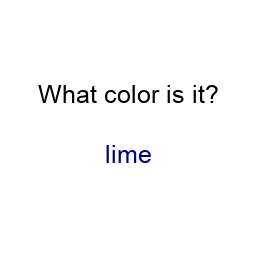
Color: navy
Color name shown: lime
Background color: white
Question text color: black